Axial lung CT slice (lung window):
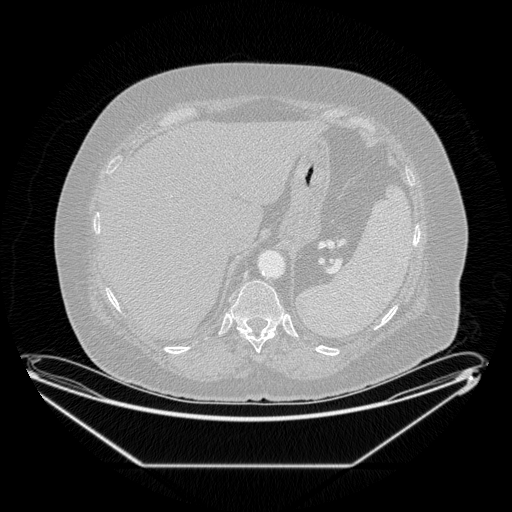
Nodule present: no